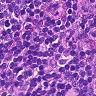
Metastatic tissue present: no